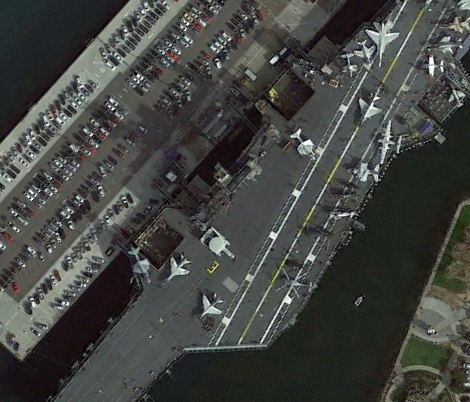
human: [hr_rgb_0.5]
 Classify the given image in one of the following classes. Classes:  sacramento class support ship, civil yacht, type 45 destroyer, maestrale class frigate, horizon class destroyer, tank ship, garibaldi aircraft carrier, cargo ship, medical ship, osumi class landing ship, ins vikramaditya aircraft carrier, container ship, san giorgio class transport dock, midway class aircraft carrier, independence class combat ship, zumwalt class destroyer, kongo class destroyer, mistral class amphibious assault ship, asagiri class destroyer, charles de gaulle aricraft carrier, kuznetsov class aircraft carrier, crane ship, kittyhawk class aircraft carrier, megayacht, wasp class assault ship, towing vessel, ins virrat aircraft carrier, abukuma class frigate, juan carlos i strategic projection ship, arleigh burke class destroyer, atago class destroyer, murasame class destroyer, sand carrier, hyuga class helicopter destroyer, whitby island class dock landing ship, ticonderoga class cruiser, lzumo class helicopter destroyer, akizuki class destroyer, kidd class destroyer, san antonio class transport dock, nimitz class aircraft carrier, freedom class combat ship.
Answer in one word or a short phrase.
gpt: Midway class aircraft carrier